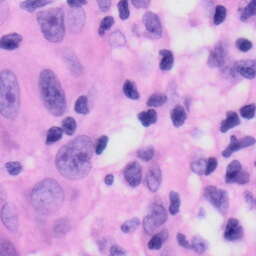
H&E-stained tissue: Skin